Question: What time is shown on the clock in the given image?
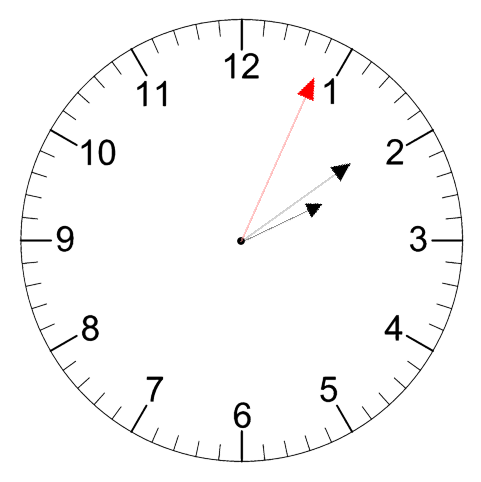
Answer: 02:09:04